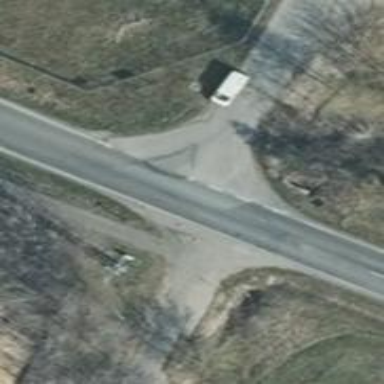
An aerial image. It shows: Secondary road with asphalt surface.